Field crop: maize
Growth stage: 2
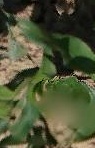
Species: maize